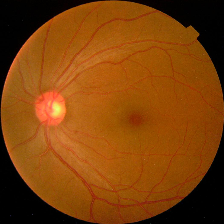
Diabetic retinopathy grade: No DR